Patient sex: M
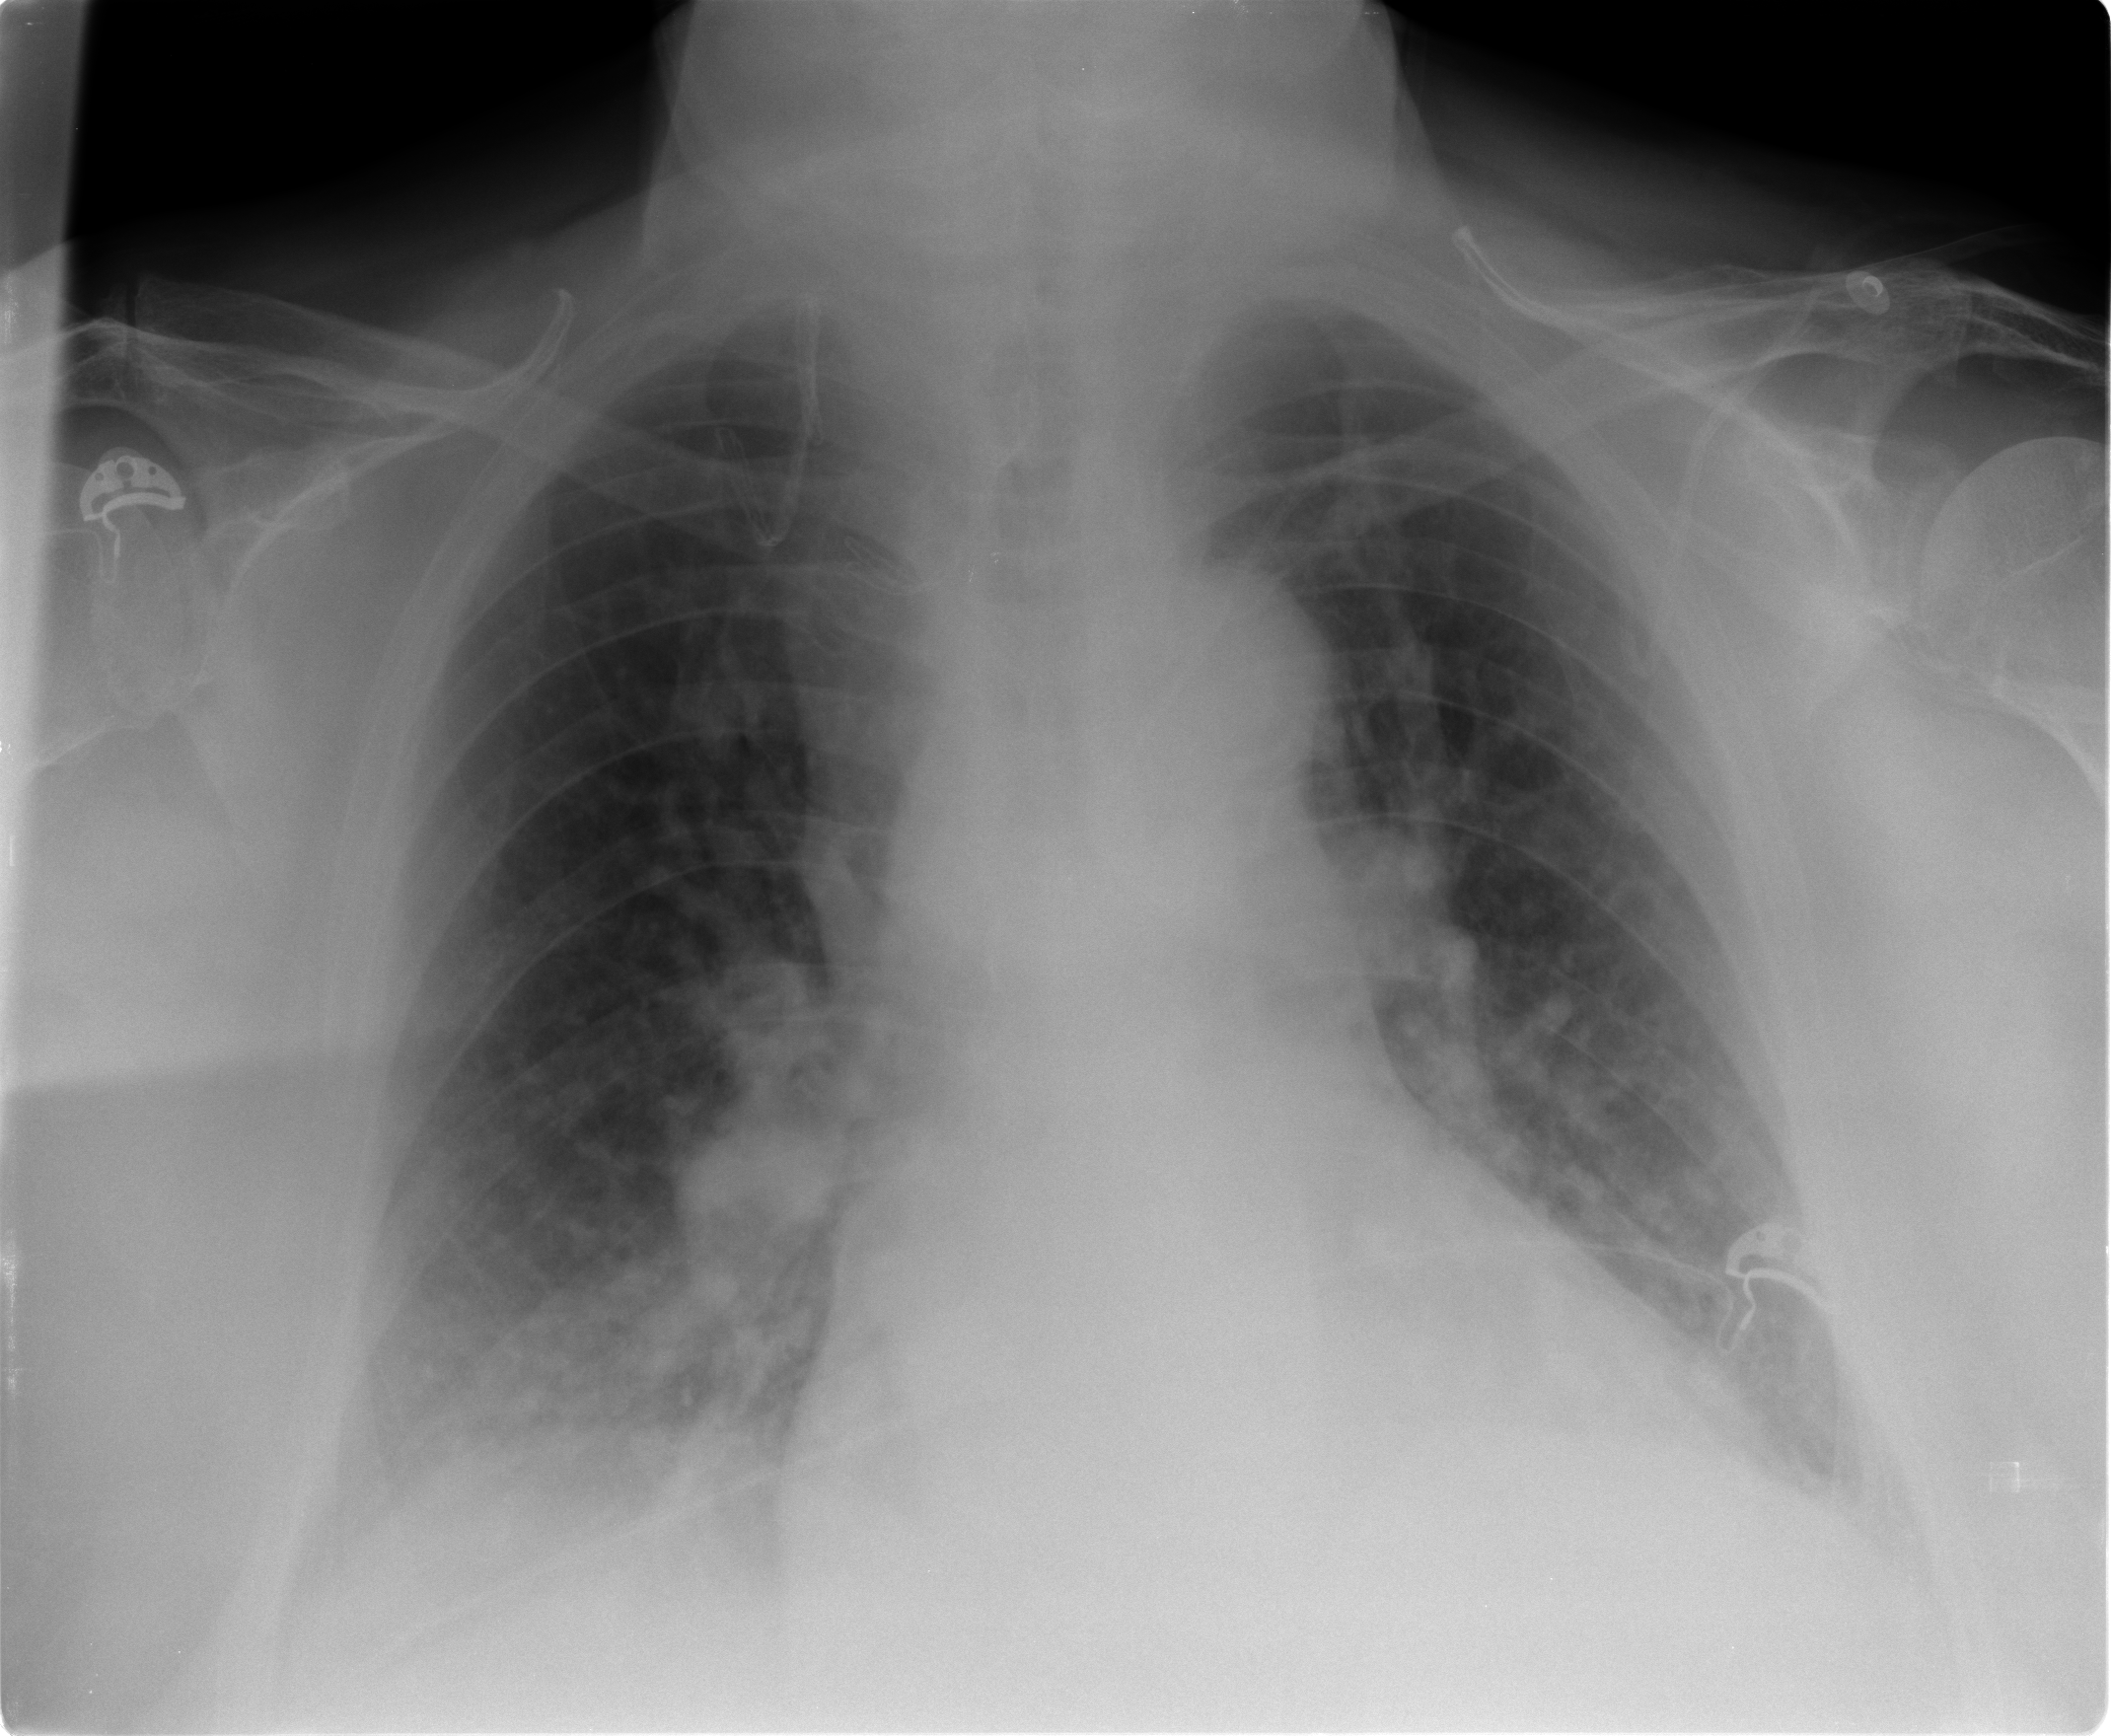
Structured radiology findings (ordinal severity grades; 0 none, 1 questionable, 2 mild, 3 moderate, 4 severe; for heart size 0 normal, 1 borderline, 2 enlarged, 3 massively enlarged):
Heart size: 2
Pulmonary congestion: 2
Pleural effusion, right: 2
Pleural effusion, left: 1
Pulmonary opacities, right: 0
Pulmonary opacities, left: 0
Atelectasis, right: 2
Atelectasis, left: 2